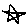
Label: star